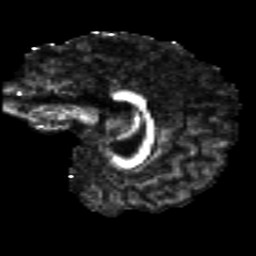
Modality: FA
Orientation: sagittal
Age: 23
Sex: female
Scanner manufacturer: siemens
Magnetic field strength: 3 T
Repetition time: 8.8 s
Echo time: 0.085 s